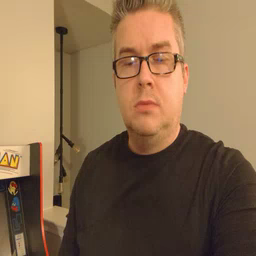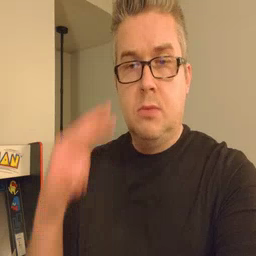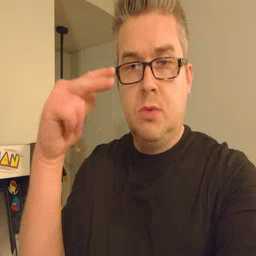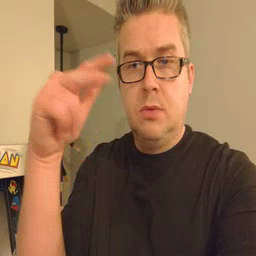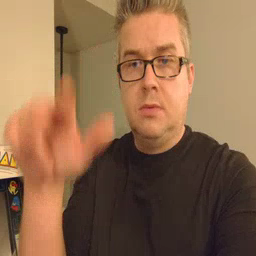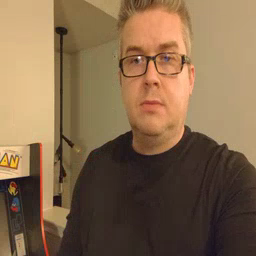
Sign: helicopter